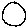
Label: circle